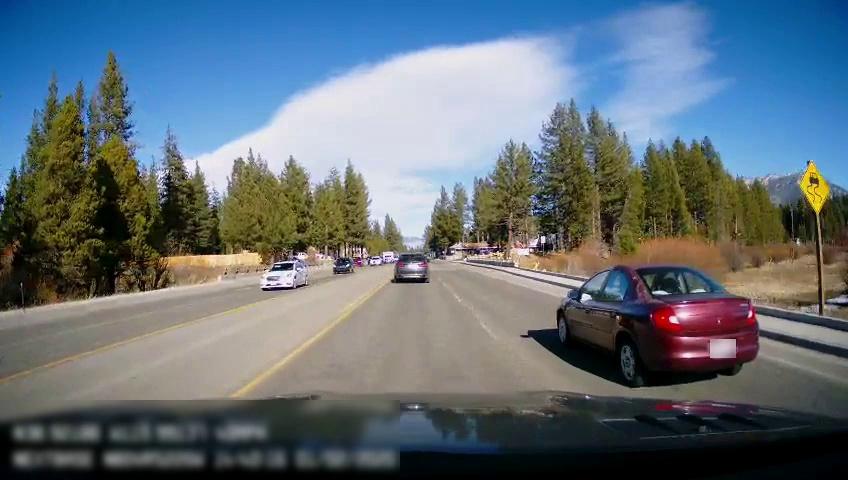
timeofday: Day
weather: Sunny
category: Drivable Space
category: Vehicles | Car
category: Vehicles | SUV
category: Vehicles | Car
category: Vehicles | SUV
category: Vehicles | Car
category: Vehicles | Truck
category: Lanes | Opposite Lane
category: Lanes | Current Lane
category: Lanes | Current Lane
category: Traffic | Signs